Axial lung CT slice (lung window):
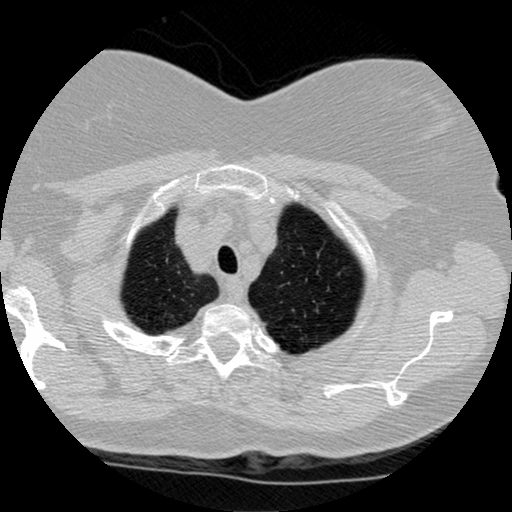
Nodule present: no